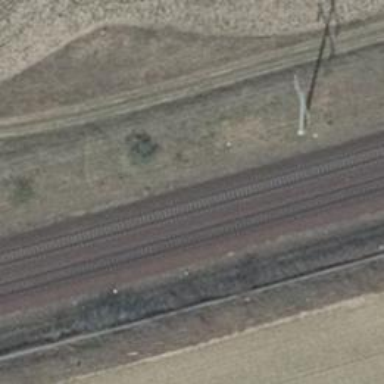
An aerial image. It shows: Railway track with contact lines for electrification.